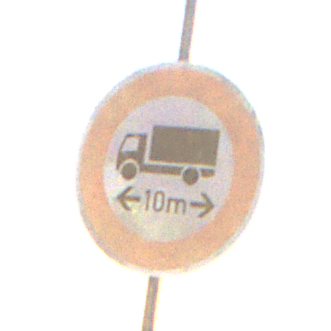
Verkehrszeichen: TatsaechlicheLaenge
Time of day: SunriseSunset
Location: Outdoor (RoadRail)
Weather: PartlyCloudy
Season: NotSpecified
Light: Natural